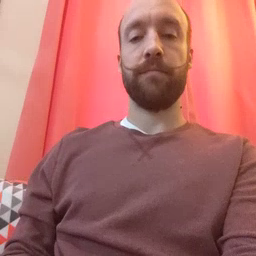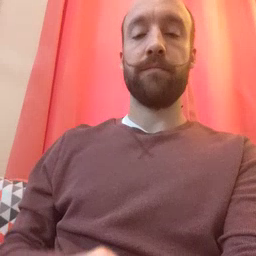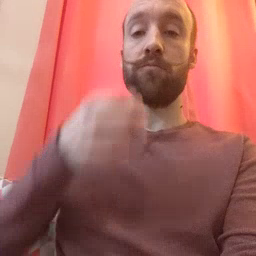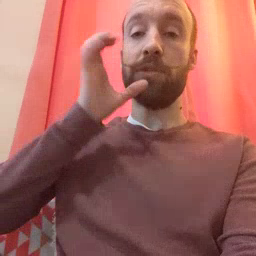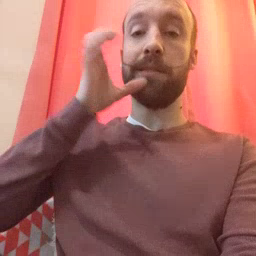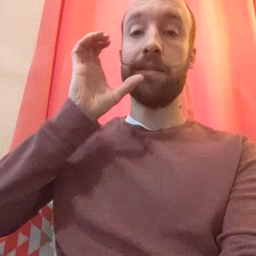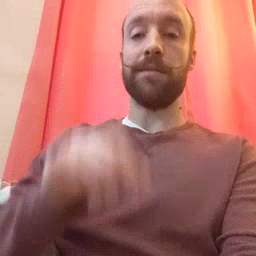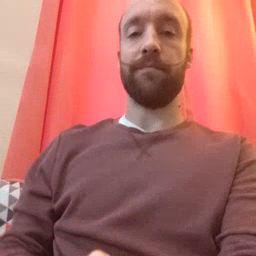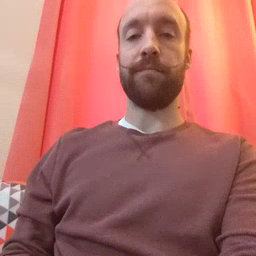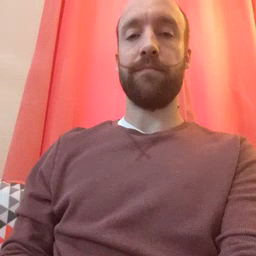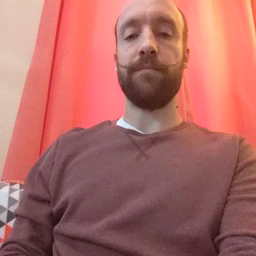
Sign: drink